Current action and preconditions to check: trajectory_clear

Your task: For each precondition in the list above, predict whether it will hold at this action.

Consider the current scene as observed from the mobile robot's camera, and analyze the predicted future states of all dynamic agents (e.g., people, animals, vehicles, or any moving entities) within the NEXT SECOND.

IMPORTANT: Only answer "very likely" if you are absolutely certain—based on strong, clear evidence—that a dynamic agent will violate the precondition in the predicted future state. Do NOT answer "very likely" for unlikely, ambiguous, or low-probability risks.

Ask yourself for each precondition: Is there a high probability, with clear and convincing evidence, that the predicted future states of any dynamic agent will interfere with the predicted future state of the currently executing action within the NEXT SECOND, causing that precondition to fail?

Assess the risk level based on these predictions. Use "likely" or "very likely" if motions create a clear risk of interference.

Use "neutral" or "improbable" if agents are nearby but their predicted paths are clearly diverging or non-conflicting.

Failure Risk Categories: "very improbable", "improbable", "neutral", "likely", "very likely"

Answer Format: Output ONLY the probability_of_failure value from these categories: "very improbable", "improbable", "neutral", "likely", "very likely"

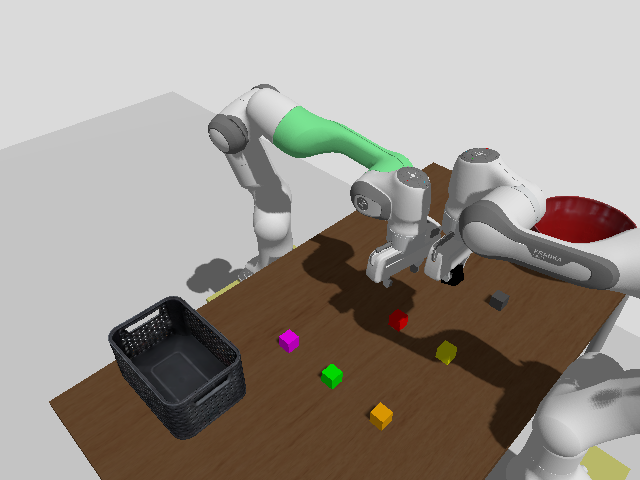

Answer: likely